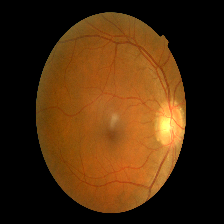
Diabetic retinopathy grade: Mild